Question: I'm trying to get header fields from this url using URLConnection in java
'''
https://farm9.staticflickr.com/<PHONE>33_5d7427b8e3_o_d.jpg
URL fUrl = new URL(url);
URLConnection connection = fUrl.openConnection();
for (Map.Entry<String, List<String>> k : connection.getHeaderFields().entrySet()) {
System.out.println(k.toString());
}//Return nothing
'''
But i can't get any fields from this link while firefox have the conent-length, accept-ranges ...
'''
HTTP/1.1 200 OK
Date: Wed, 18 Mar 2015 02:44:58 GMT
Content-Type: image/jpeg
Content-Length: <PHONE>
p3p: policyref="http://info.yahoo.com/w3c/p3p.xml", CP="CAO DSP COR CUR ADM DEV TAI PSA PSD IVAi IVDi CONi TELo OTPi OUR DELi SAMi OTRi UNRi PUBi IND PHY ONL UNI PUR FIN COM NAV INT DEM CNT STA POL HEA PRE LOC GOV"
x-photo-origin: gq1
Content-Disposition: attachment; filename=16206420933_5d7427b8e3_o.jpg
Pragma: no-cache
Expires: 0
Last-Modified: Sun, 15 Mar 2015 20:53:26 GMT
Accept-Ranges: bytes
Age: 0
Via: http/1.1 photocache907.flickr.gq1.yahoo.com (ApacheTrafficServer [cMsSf ]), http/1.1 cache127.flickr.sg3.yahoo.com (ApacheTrafficServer [cMsSf ])
Server: ATS
ytracetag: 000100080000000100000000000000003e5ac2bfd747bd07000000000000000013cc77a17690ed0013cc77a183c7b900592ecf220000000022cf2e594d34a5ef
X-Firefox-Spdy: 3.1
'''

So what can i do in this case, thanks for the help.
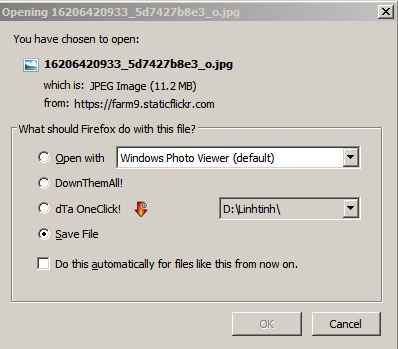
Answer: There aren't any header fields until you call 'connect(),' 'getInputStream()', or 'getResponseCode().'